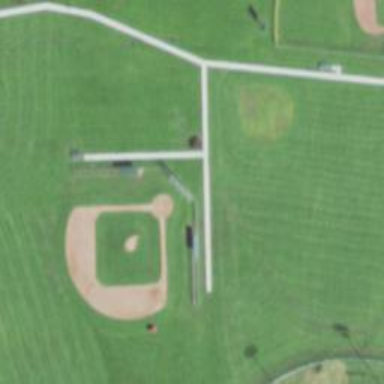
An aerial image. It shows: Baseball pitch for leisure land.